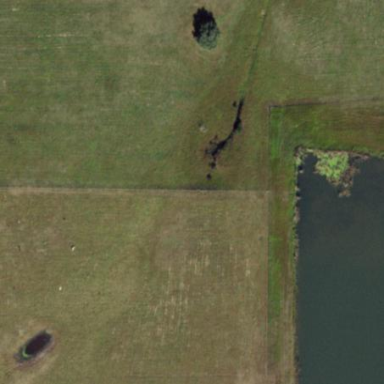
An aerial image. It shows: Beautiful wet meadow natural wetland.